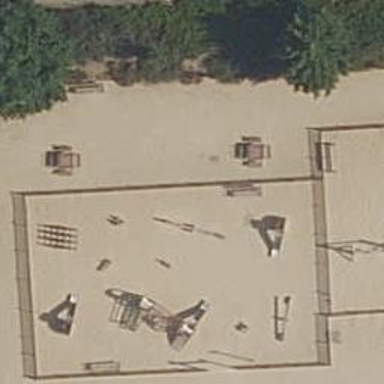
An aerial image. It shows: Brown bench.